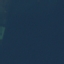
Land use / land cover class: SeaLake